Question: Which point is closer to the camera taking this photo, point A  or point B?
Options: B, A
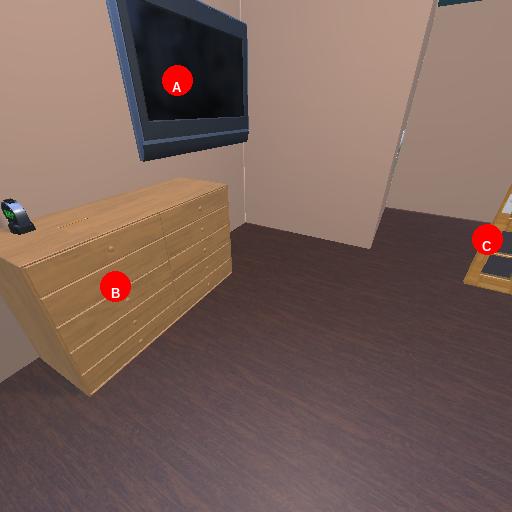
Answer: B